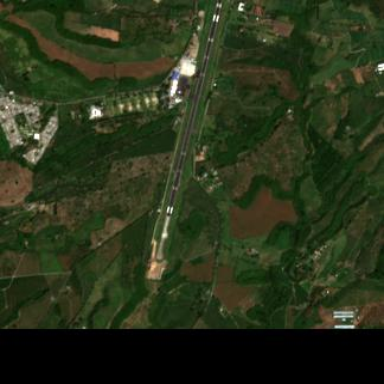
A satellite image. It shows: International aerodrome airport.